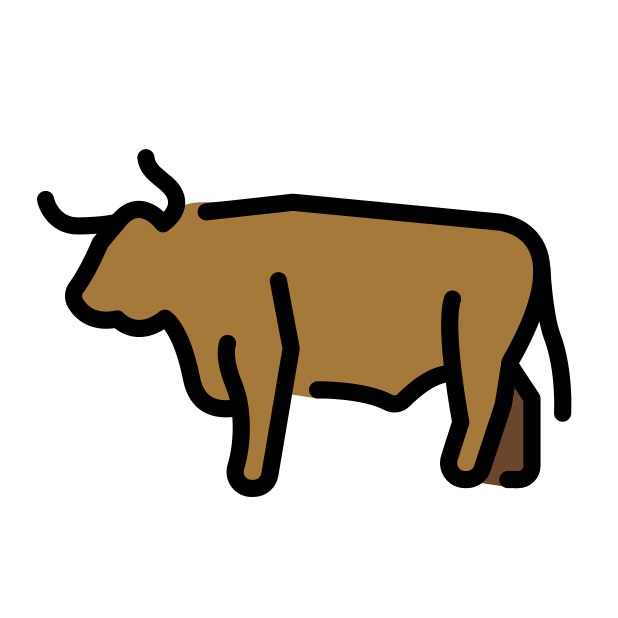
ox